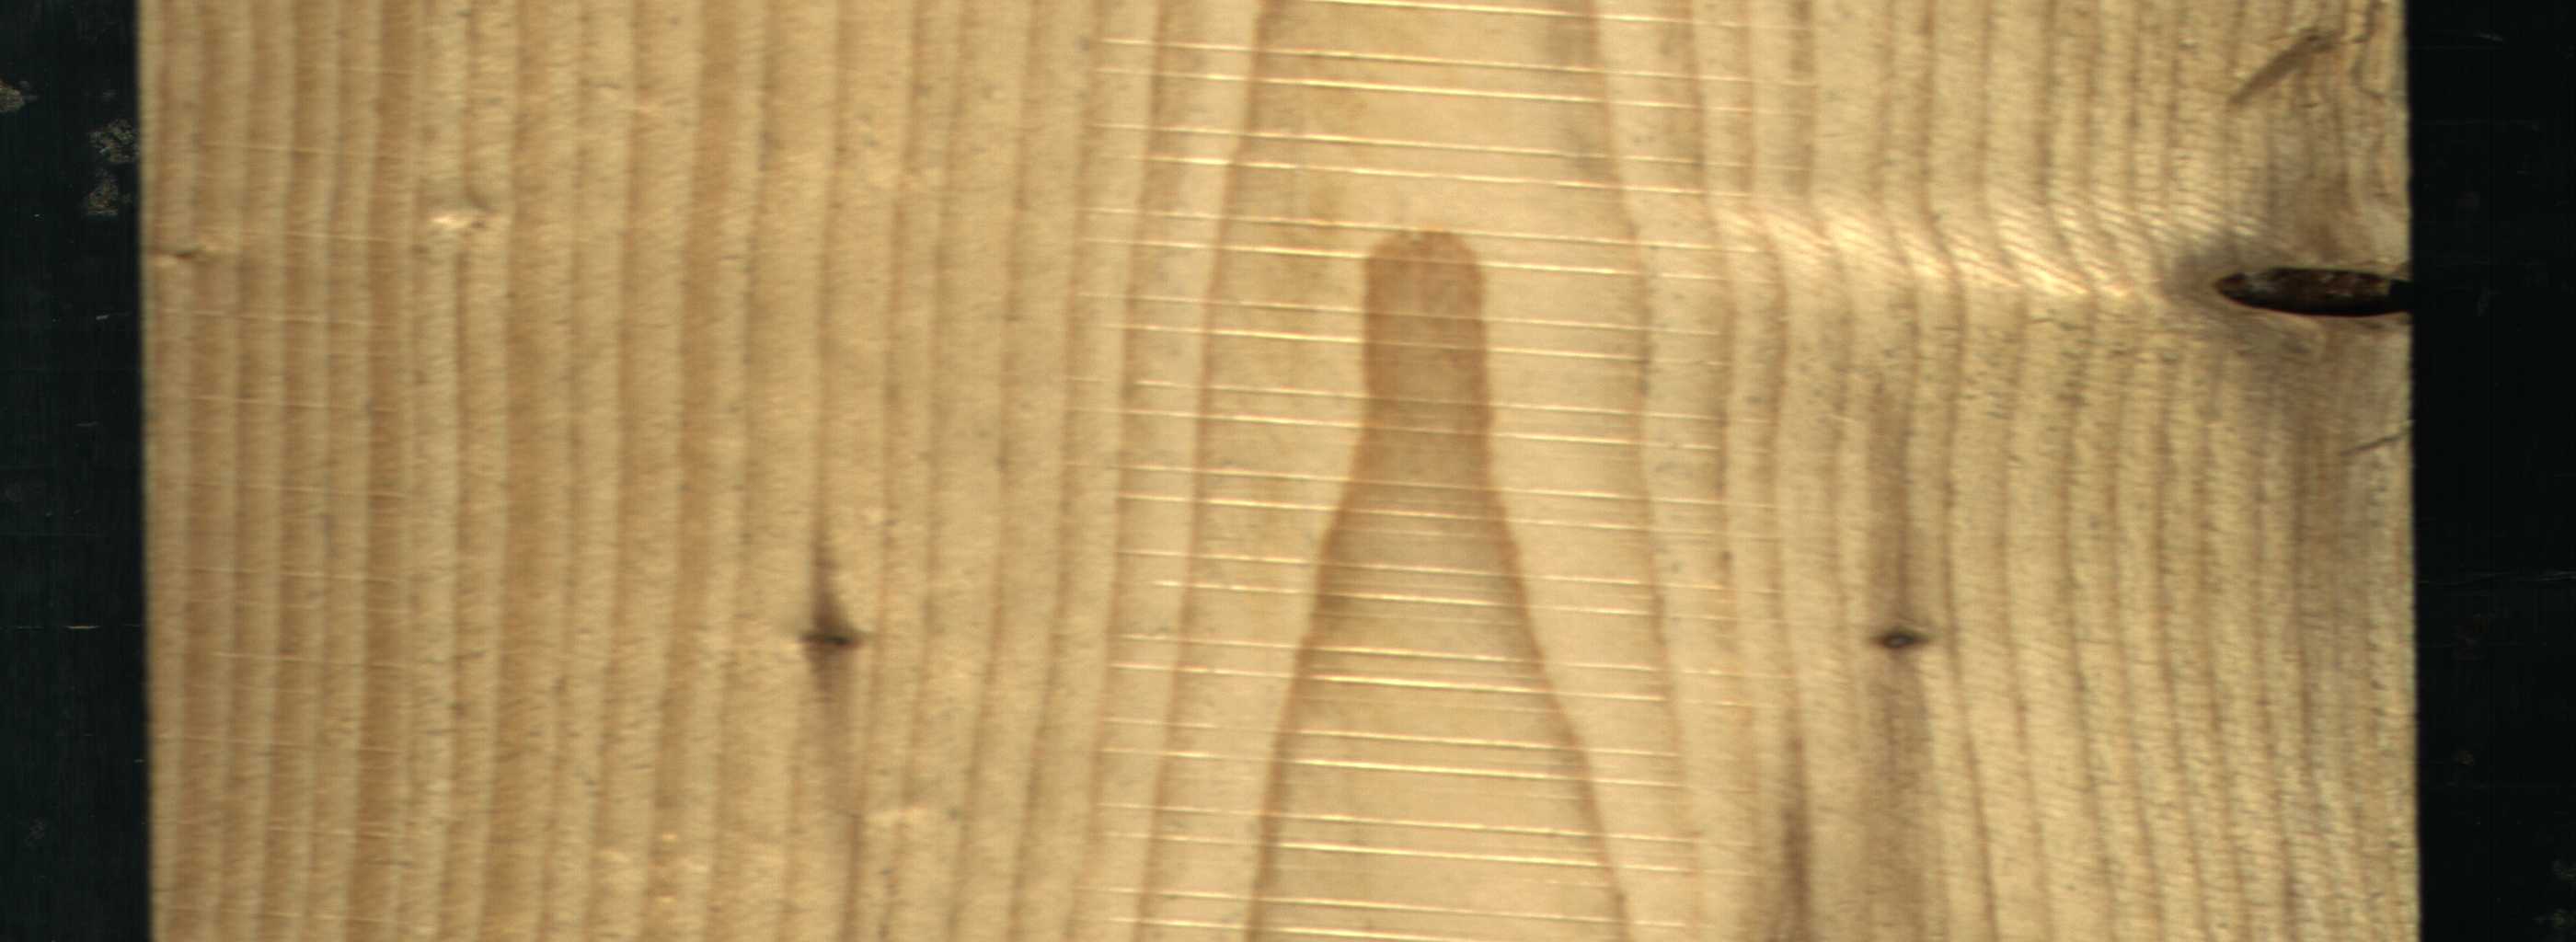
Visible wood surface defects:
Knot_missing
Dead_Knot
Dead_Knot